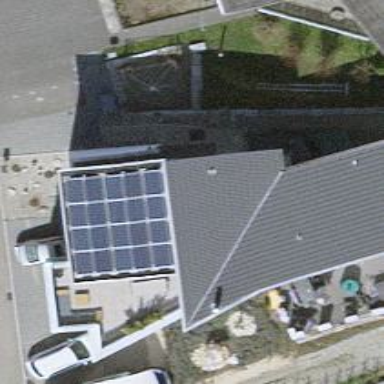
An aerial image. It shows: Solar power generator utilizing photovoltaic technology with solar photovoltaic panels.